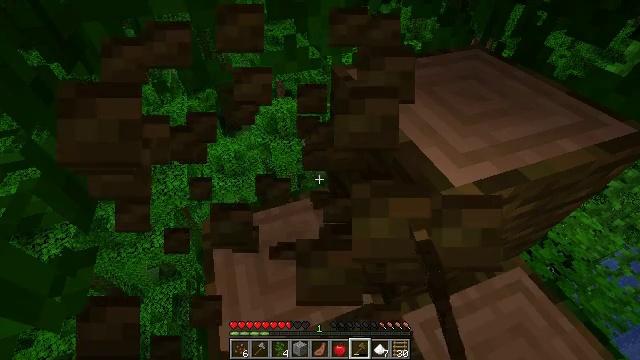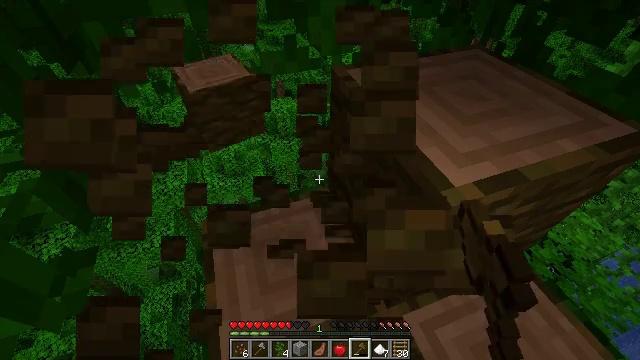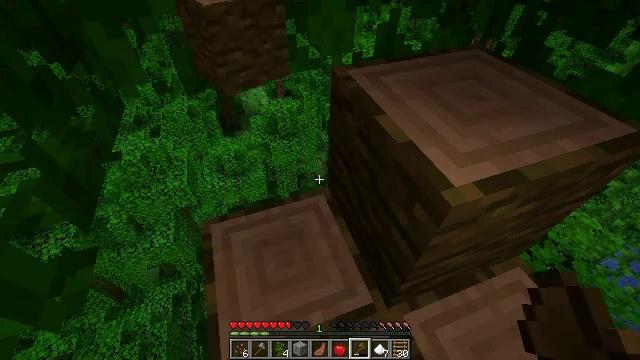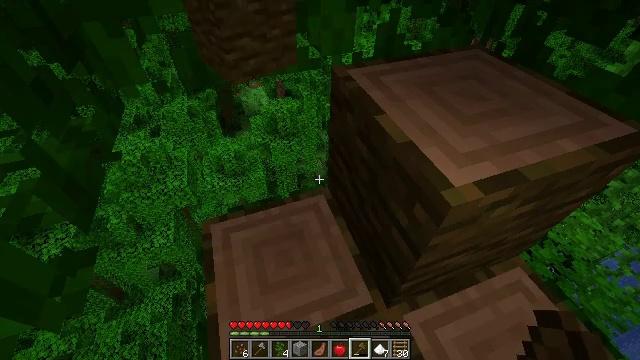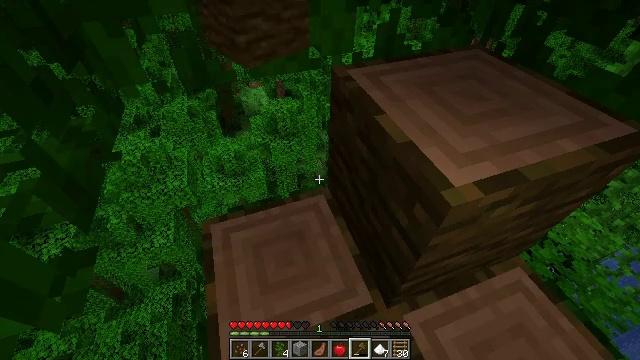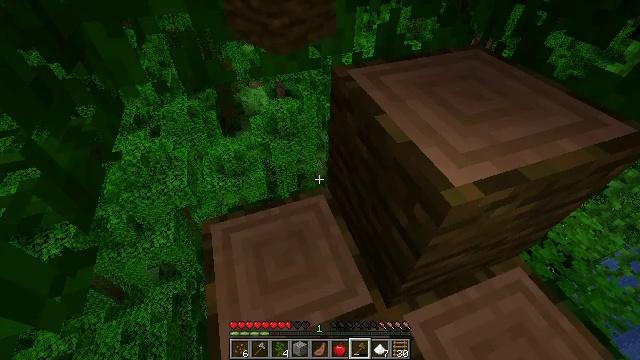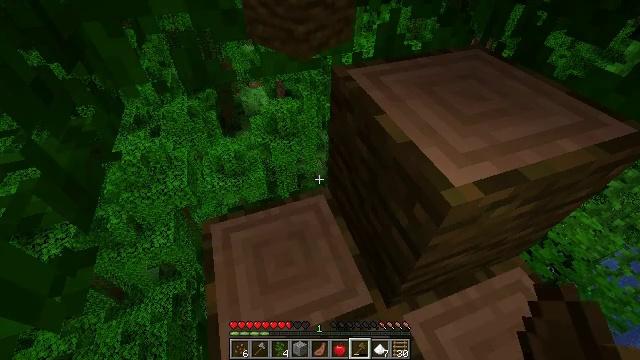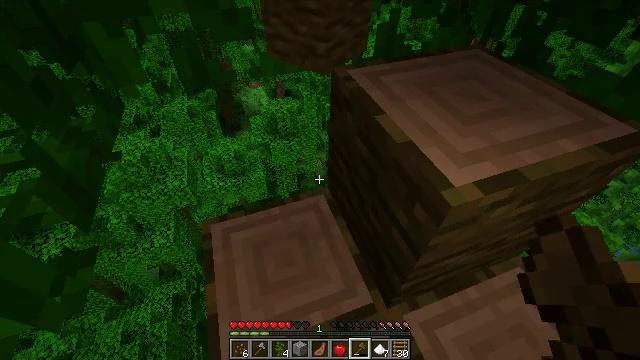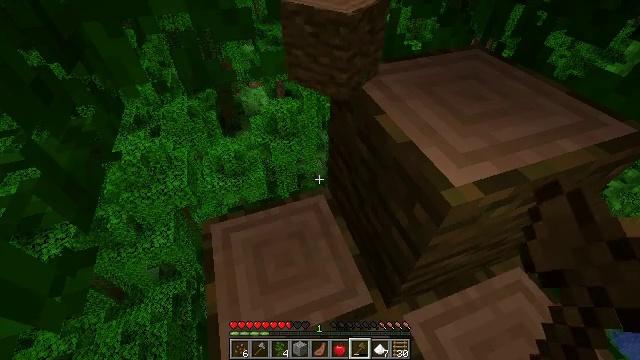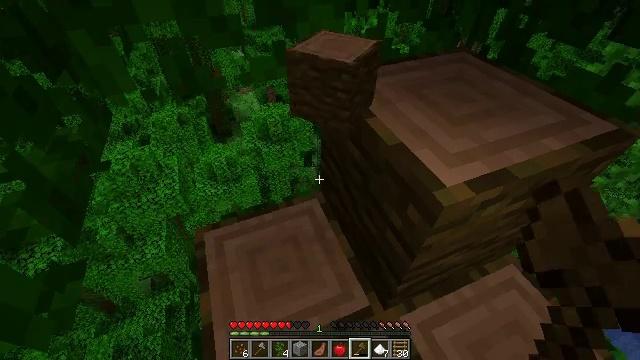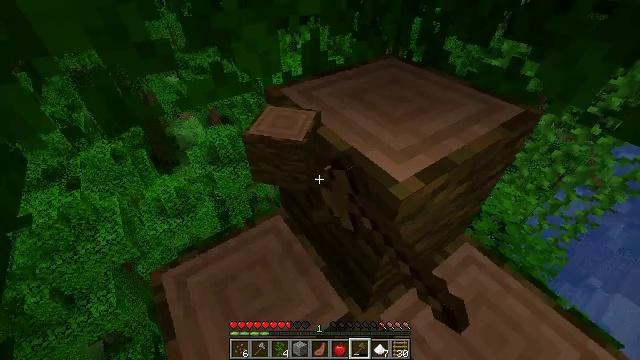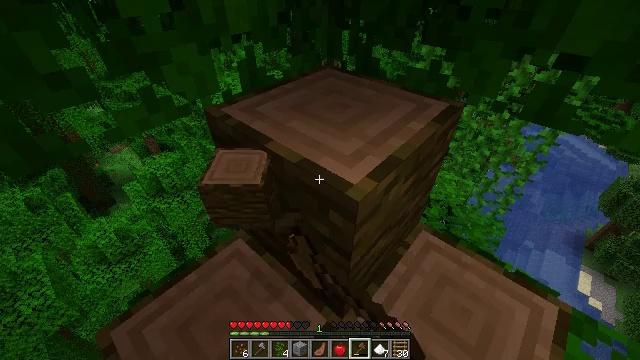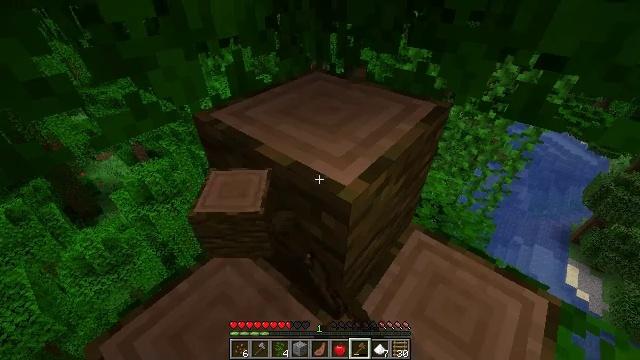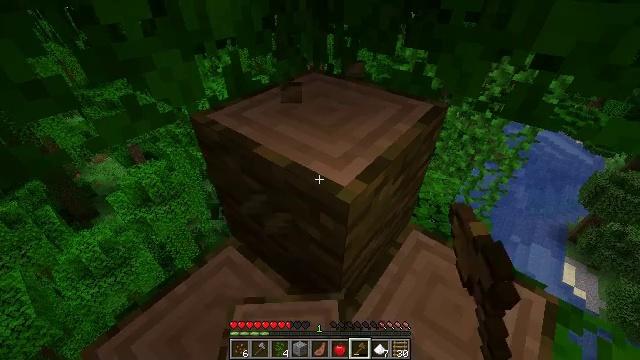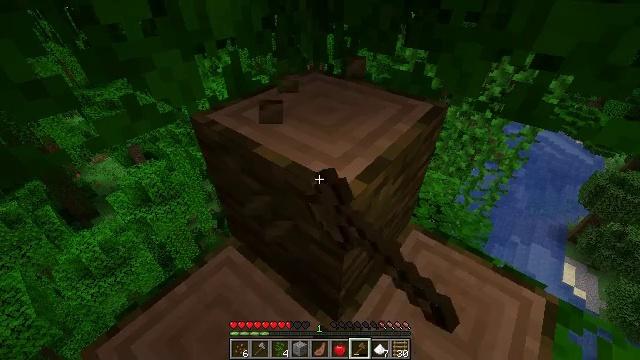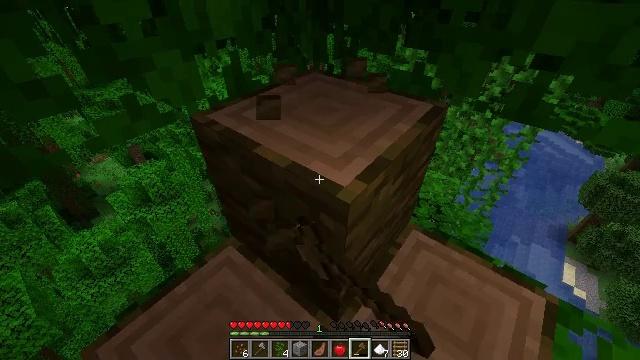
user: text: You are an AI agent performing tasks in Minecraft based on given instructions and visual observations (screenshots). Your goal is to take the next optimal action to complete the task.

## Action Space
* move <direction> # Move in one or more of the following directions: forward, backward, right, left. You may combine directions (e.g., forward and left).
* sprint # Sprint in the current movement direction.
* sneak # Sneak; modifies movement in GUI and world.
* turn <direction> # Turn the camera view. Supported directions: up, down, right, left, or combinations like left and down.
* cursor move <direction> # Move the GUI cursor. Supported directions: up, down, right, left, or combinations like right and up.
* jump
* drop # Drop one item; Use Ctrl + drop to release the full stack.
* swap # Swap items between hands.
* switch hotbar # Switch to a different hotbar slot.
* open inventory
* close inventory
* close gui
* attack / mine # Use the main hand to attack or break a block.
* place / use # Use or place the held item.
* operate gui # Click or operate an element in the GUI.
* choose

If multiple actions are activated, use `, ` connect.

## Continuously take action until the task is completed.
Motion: motion action
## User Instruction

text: Use an axe to chop the jungle log.
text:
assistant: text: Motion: attack / mine
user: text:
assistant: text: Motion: attack / mine
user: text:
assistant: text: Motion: attack / mine
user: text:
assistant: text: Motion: attack / mine
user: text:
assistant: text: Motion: attack / mine
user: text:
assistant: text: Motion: attack / mine
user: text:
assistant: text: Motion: attack / mine
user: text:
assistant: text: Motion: attack / mine
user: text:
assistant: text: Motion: turn right, attack / mine
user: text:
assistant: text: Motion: turn right and up, attack / mine
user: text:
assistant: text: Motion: turn right and up, attack / mine
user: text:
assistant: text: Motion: turn right, attack / mine
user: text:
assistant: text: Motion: attack / mine
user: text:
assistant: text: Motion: attack / mine
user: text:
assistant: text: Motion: attack / mine
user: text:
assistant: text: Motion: attack / mine
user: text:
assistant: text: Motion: attack / mine
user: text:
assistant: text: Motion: attack / mine
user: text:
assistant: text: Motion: attack / mine
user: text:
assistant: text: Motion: attack / mine
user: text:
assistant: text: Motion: attack / mine
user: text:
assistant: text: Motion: attack / mine
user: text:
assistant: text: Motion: attack / mine
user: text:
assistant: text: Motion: attack / mine
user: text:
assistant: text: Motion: attack / mine
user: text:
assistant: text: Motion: attack / mine
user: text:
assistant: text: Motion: attack / mine
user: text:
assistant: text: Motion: attack / mine
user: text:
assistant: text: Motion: attack / mine
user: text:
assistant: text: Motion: attack / mine